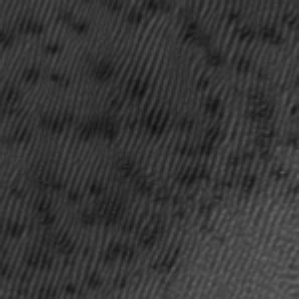
Label: frost